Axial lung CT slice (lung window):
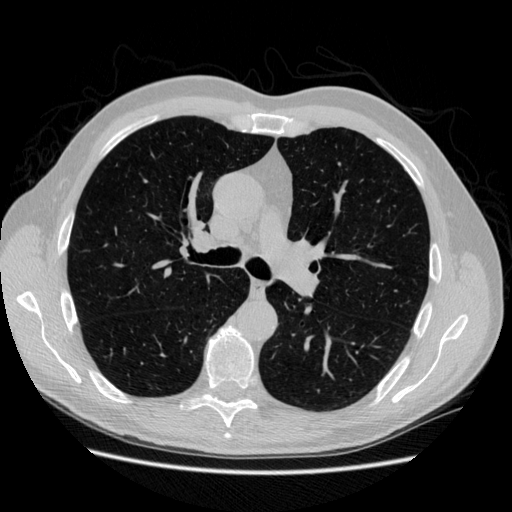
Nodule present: no